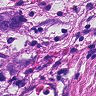
Metastatic tissue present: yes